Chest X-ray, AP view. Patient: 66 years old, sex F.
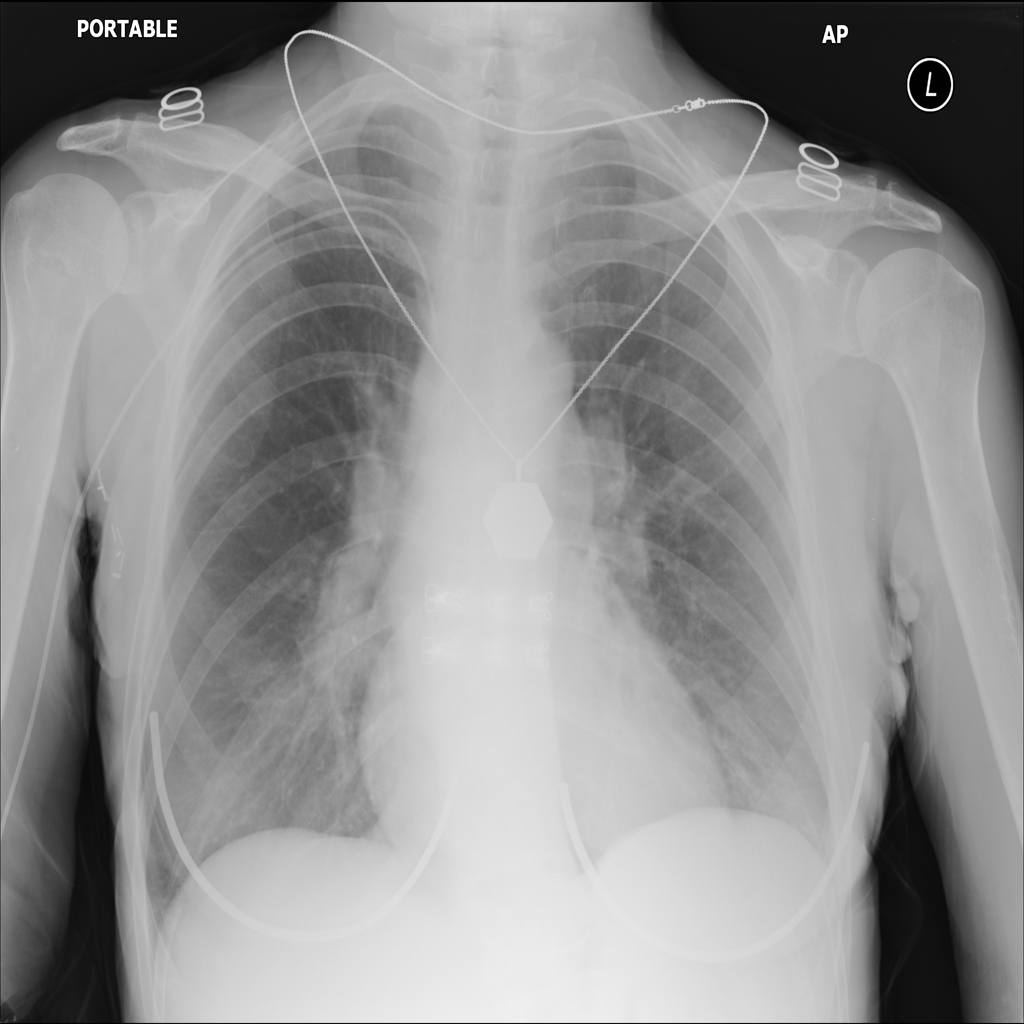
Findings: No Finding